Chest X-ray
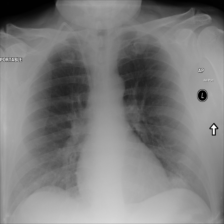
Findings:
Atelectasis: negative
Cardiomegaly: negative
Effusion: negative
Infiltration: negative
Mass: negative
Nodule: positive
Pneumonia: negative
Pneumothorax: negative
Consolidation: negative
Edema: negative
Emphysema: negative
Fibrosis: negative
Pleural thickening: negative
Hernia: negative